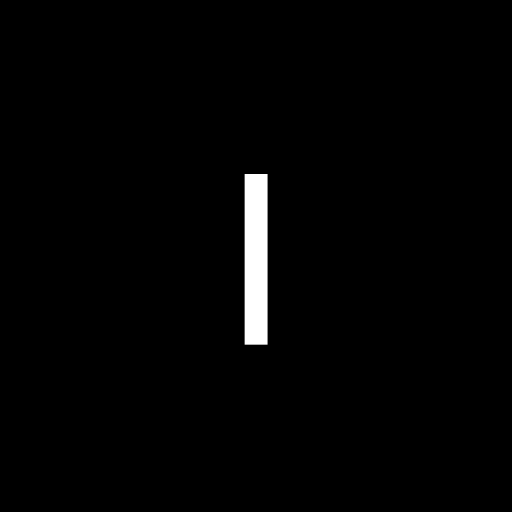
Character: |
Unicode: U+007C (VERTICAL LINE)